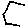
Label: hexagon